Question: I have a specific problem closely related to PyCharm (Community 3.1.1). The following simple example illustrates this. I will use the screenshot of PyCharm rather than type the code, for reasons that will be clear shortly.

As you can see, the call to 'self.say_hello()' is highlighted in yellow by PyCharm, and presumably this is because 'say_hello()' is not implemented in the 'Base' class. The fact that 'say_hello()' is not implemented in the base class is intentional on my part, because I want a kind of "abstract" effect, so that an instance of 'Base' cannot call 'say_hello()' (and therefore shouldn't call 'hello()'), but that an instance of 'Child' can call 'hello()' (implemented in the 'Base' class). How do I get this "abstract" effect without PyCharm complaining?
As I learned from <URL>, I could use the 'abc' module. But that, to me, would be rather cumbersome and somewhat not pythonic. What are your recommendations?
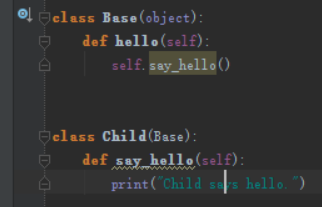
Answer: I would implement 'say_hello()' as a stub:
'''
class Base(object):
# ...as above...
def say_hello(self):
raise NotImplementedError
'''
Alternatively, put only pass in the body of 'say_hello()'.
This would also signal to the user of your 'Base' class that 'say_hello()' should be implemented before she gets an AttributeError when calling 'obj.hello()'.
Whether to raise an Exception or to 'pass' depends on whether doing nothing is sensible default behaviour. If you require the user to supply her own method, raise an exception.